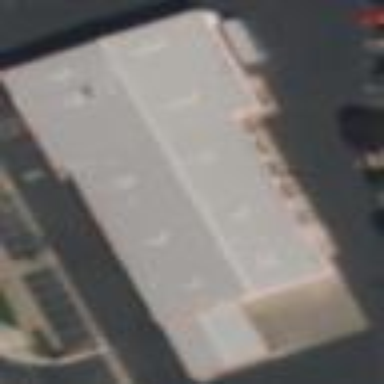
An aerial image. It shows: Retail building.